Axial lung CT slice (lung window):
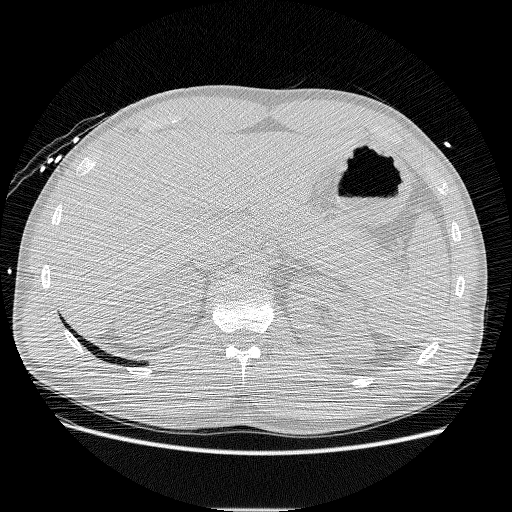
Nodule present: no